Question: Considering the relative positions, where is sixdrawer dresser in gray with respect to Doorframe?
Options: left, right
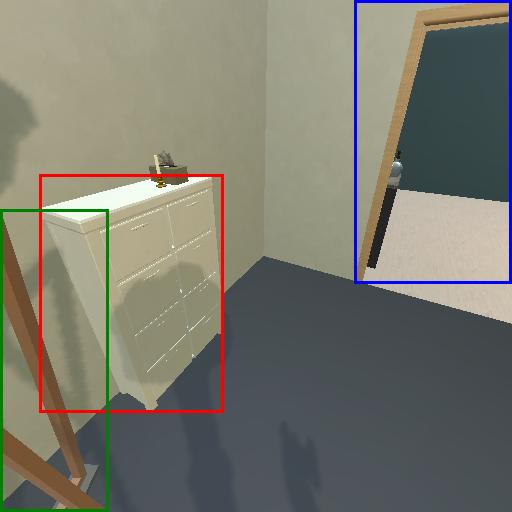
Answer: left